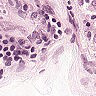
Metastatic tissue present: no